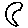
Label: moon